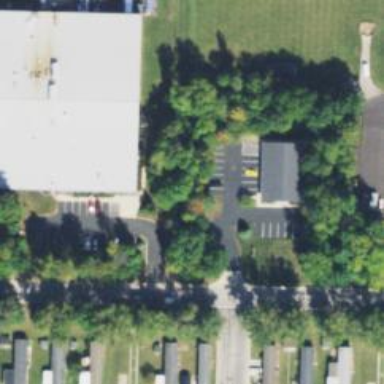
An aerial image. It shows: Driveway leading to service road.